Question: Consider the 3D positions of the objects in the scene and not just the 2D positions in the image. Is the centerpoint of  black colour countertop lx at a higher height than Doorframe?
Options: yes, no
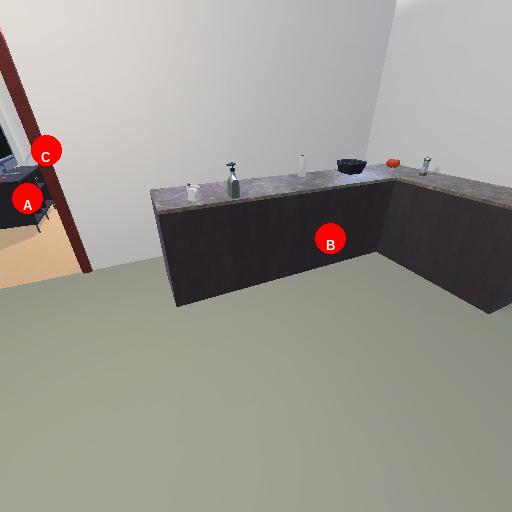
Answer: yes